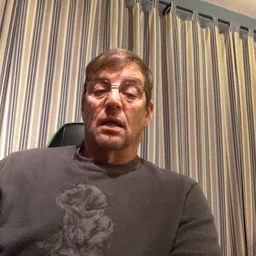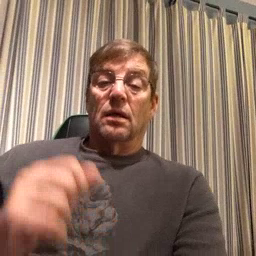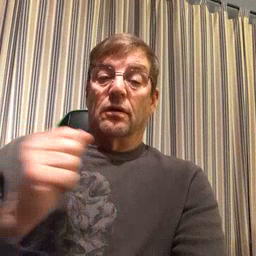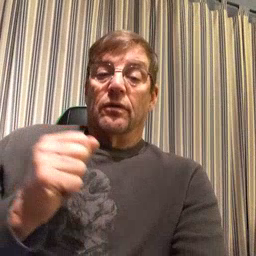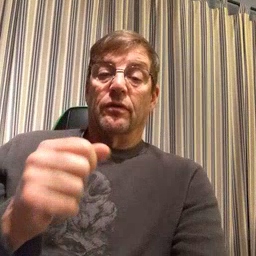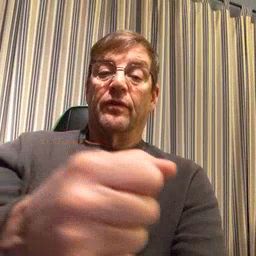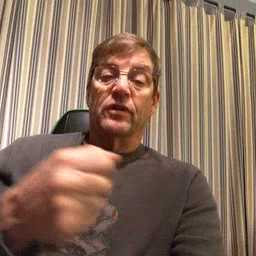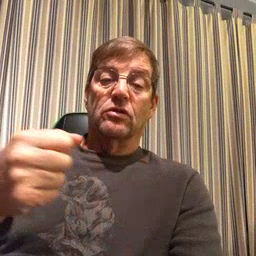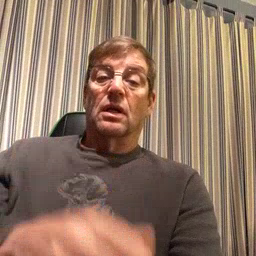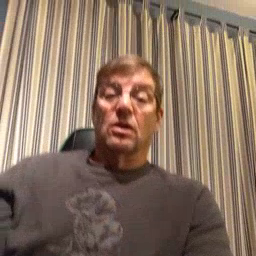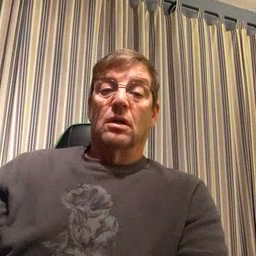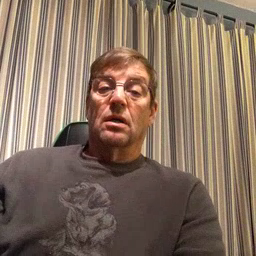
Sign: refrigerator